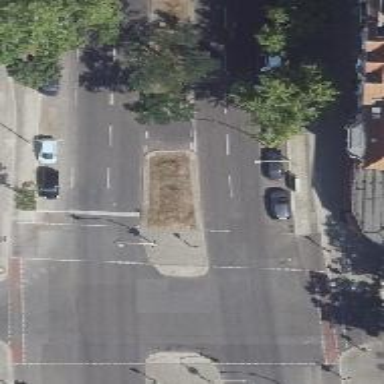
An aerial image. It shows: Footway that serves as traffic island.